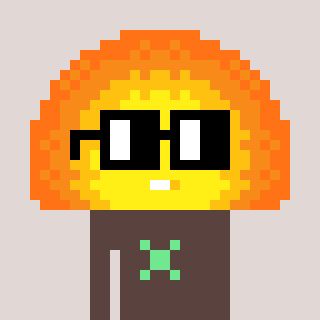
a pixel art character with square black glasses, a sunset-shaped head and a darkbrown-colored body on a warm background